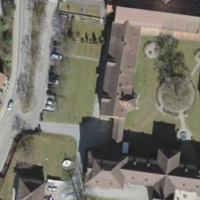
EUNIS habitat code: 54
Species observed at this site:
Salvia pratensis